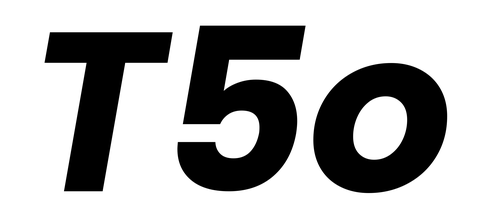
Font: Poppins-BoldItalic